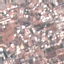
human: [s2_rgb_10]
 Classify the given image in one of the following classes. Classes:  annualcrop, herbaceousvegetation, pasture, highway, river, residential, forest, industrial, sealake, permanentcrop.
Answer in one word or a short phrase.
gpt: Residential